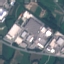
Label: Industrial